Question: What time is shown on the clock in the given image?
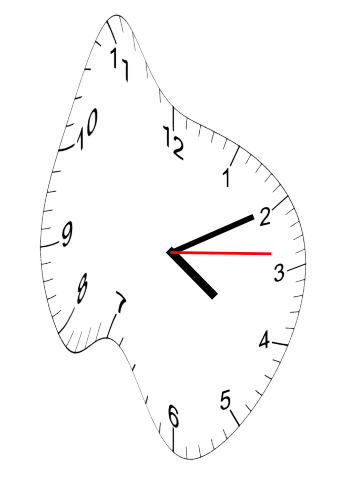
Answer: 04:10:14